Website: bh-photo
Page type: address-validator
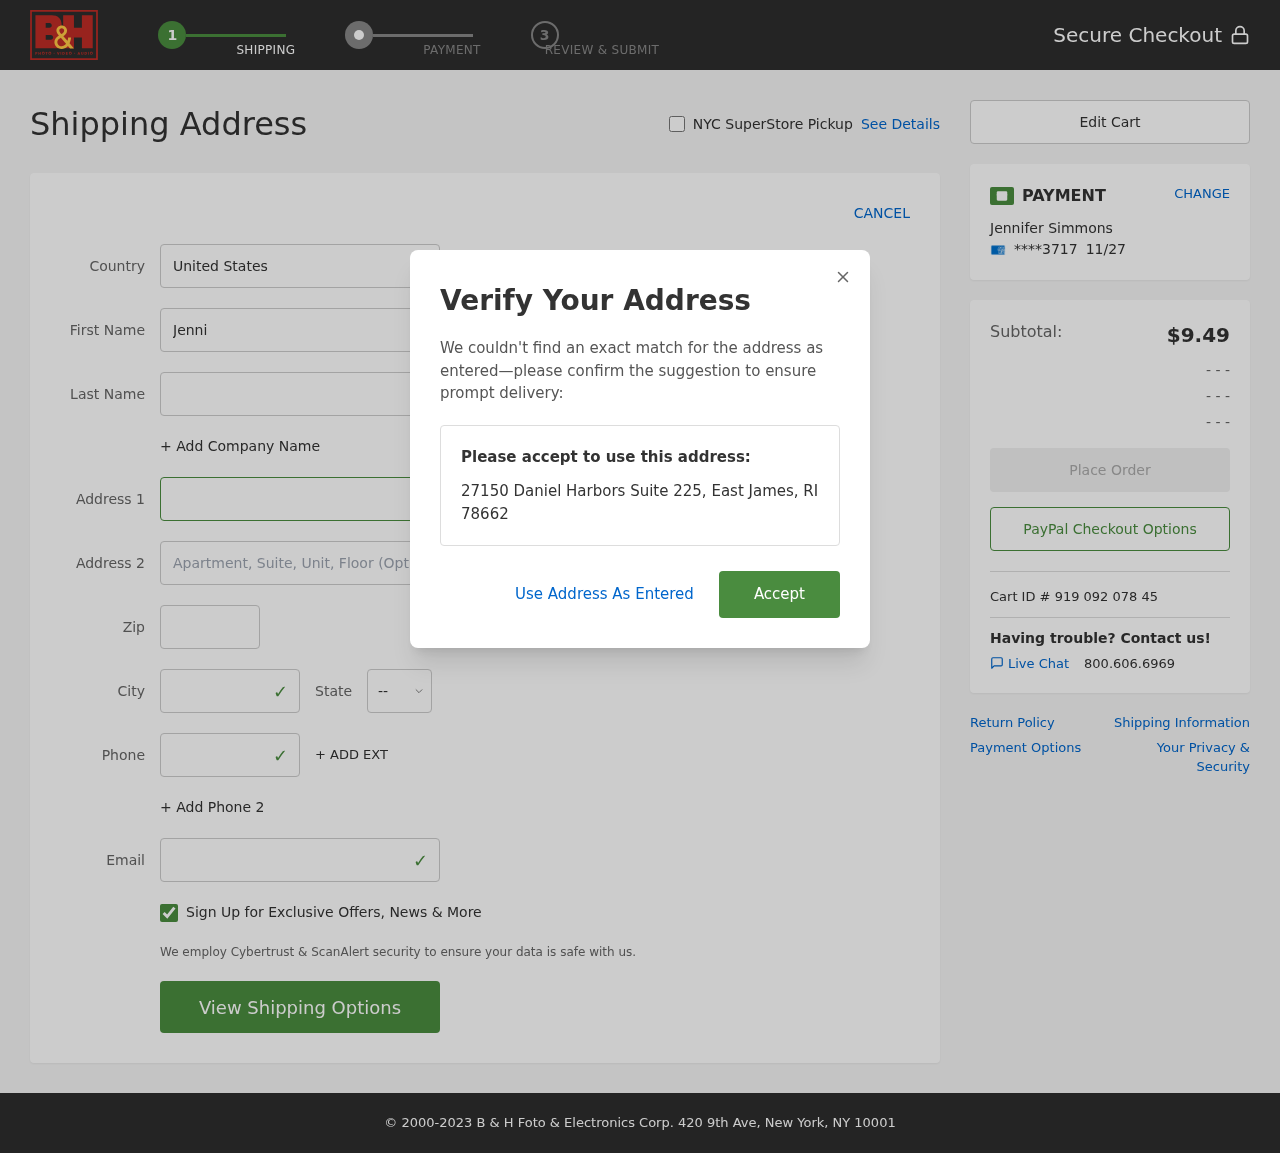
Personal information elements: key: PII_CARD_EXPIRY
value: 11/27
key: PII_CARD_LAST4
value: ****3717
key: PII_CITY
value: East James
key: PII_COUNTRY
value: United States
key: PII_EMAIL
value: jennifer.simmons@gmail.com
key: PII_FIRSTNAME
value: Jennifer
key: PII_FULLNAME
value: Jennifer Simmons
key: PII_LASTNAME
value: Simmons
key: PII_PHONE
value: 5787972341
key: PII_POSTCODE
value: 78662
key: PII_STATE_ABBR
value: RI
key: PII_STREET
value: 27150 Daniel Harbors Suite 225
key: PII_CITY_STATE_ZIP
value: East James, RI 78662
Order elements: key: ORDER_SUBTOTAL
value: $9.49
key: ORDER_ID
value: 919 092 078 45